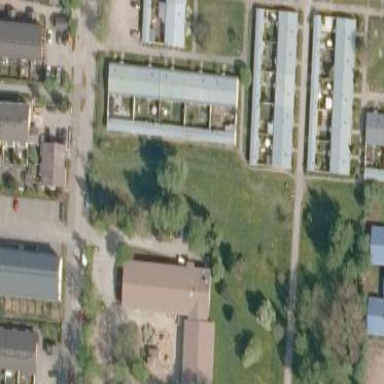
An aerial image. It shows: Kindergarten.